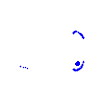
Particle: pion